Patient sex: M
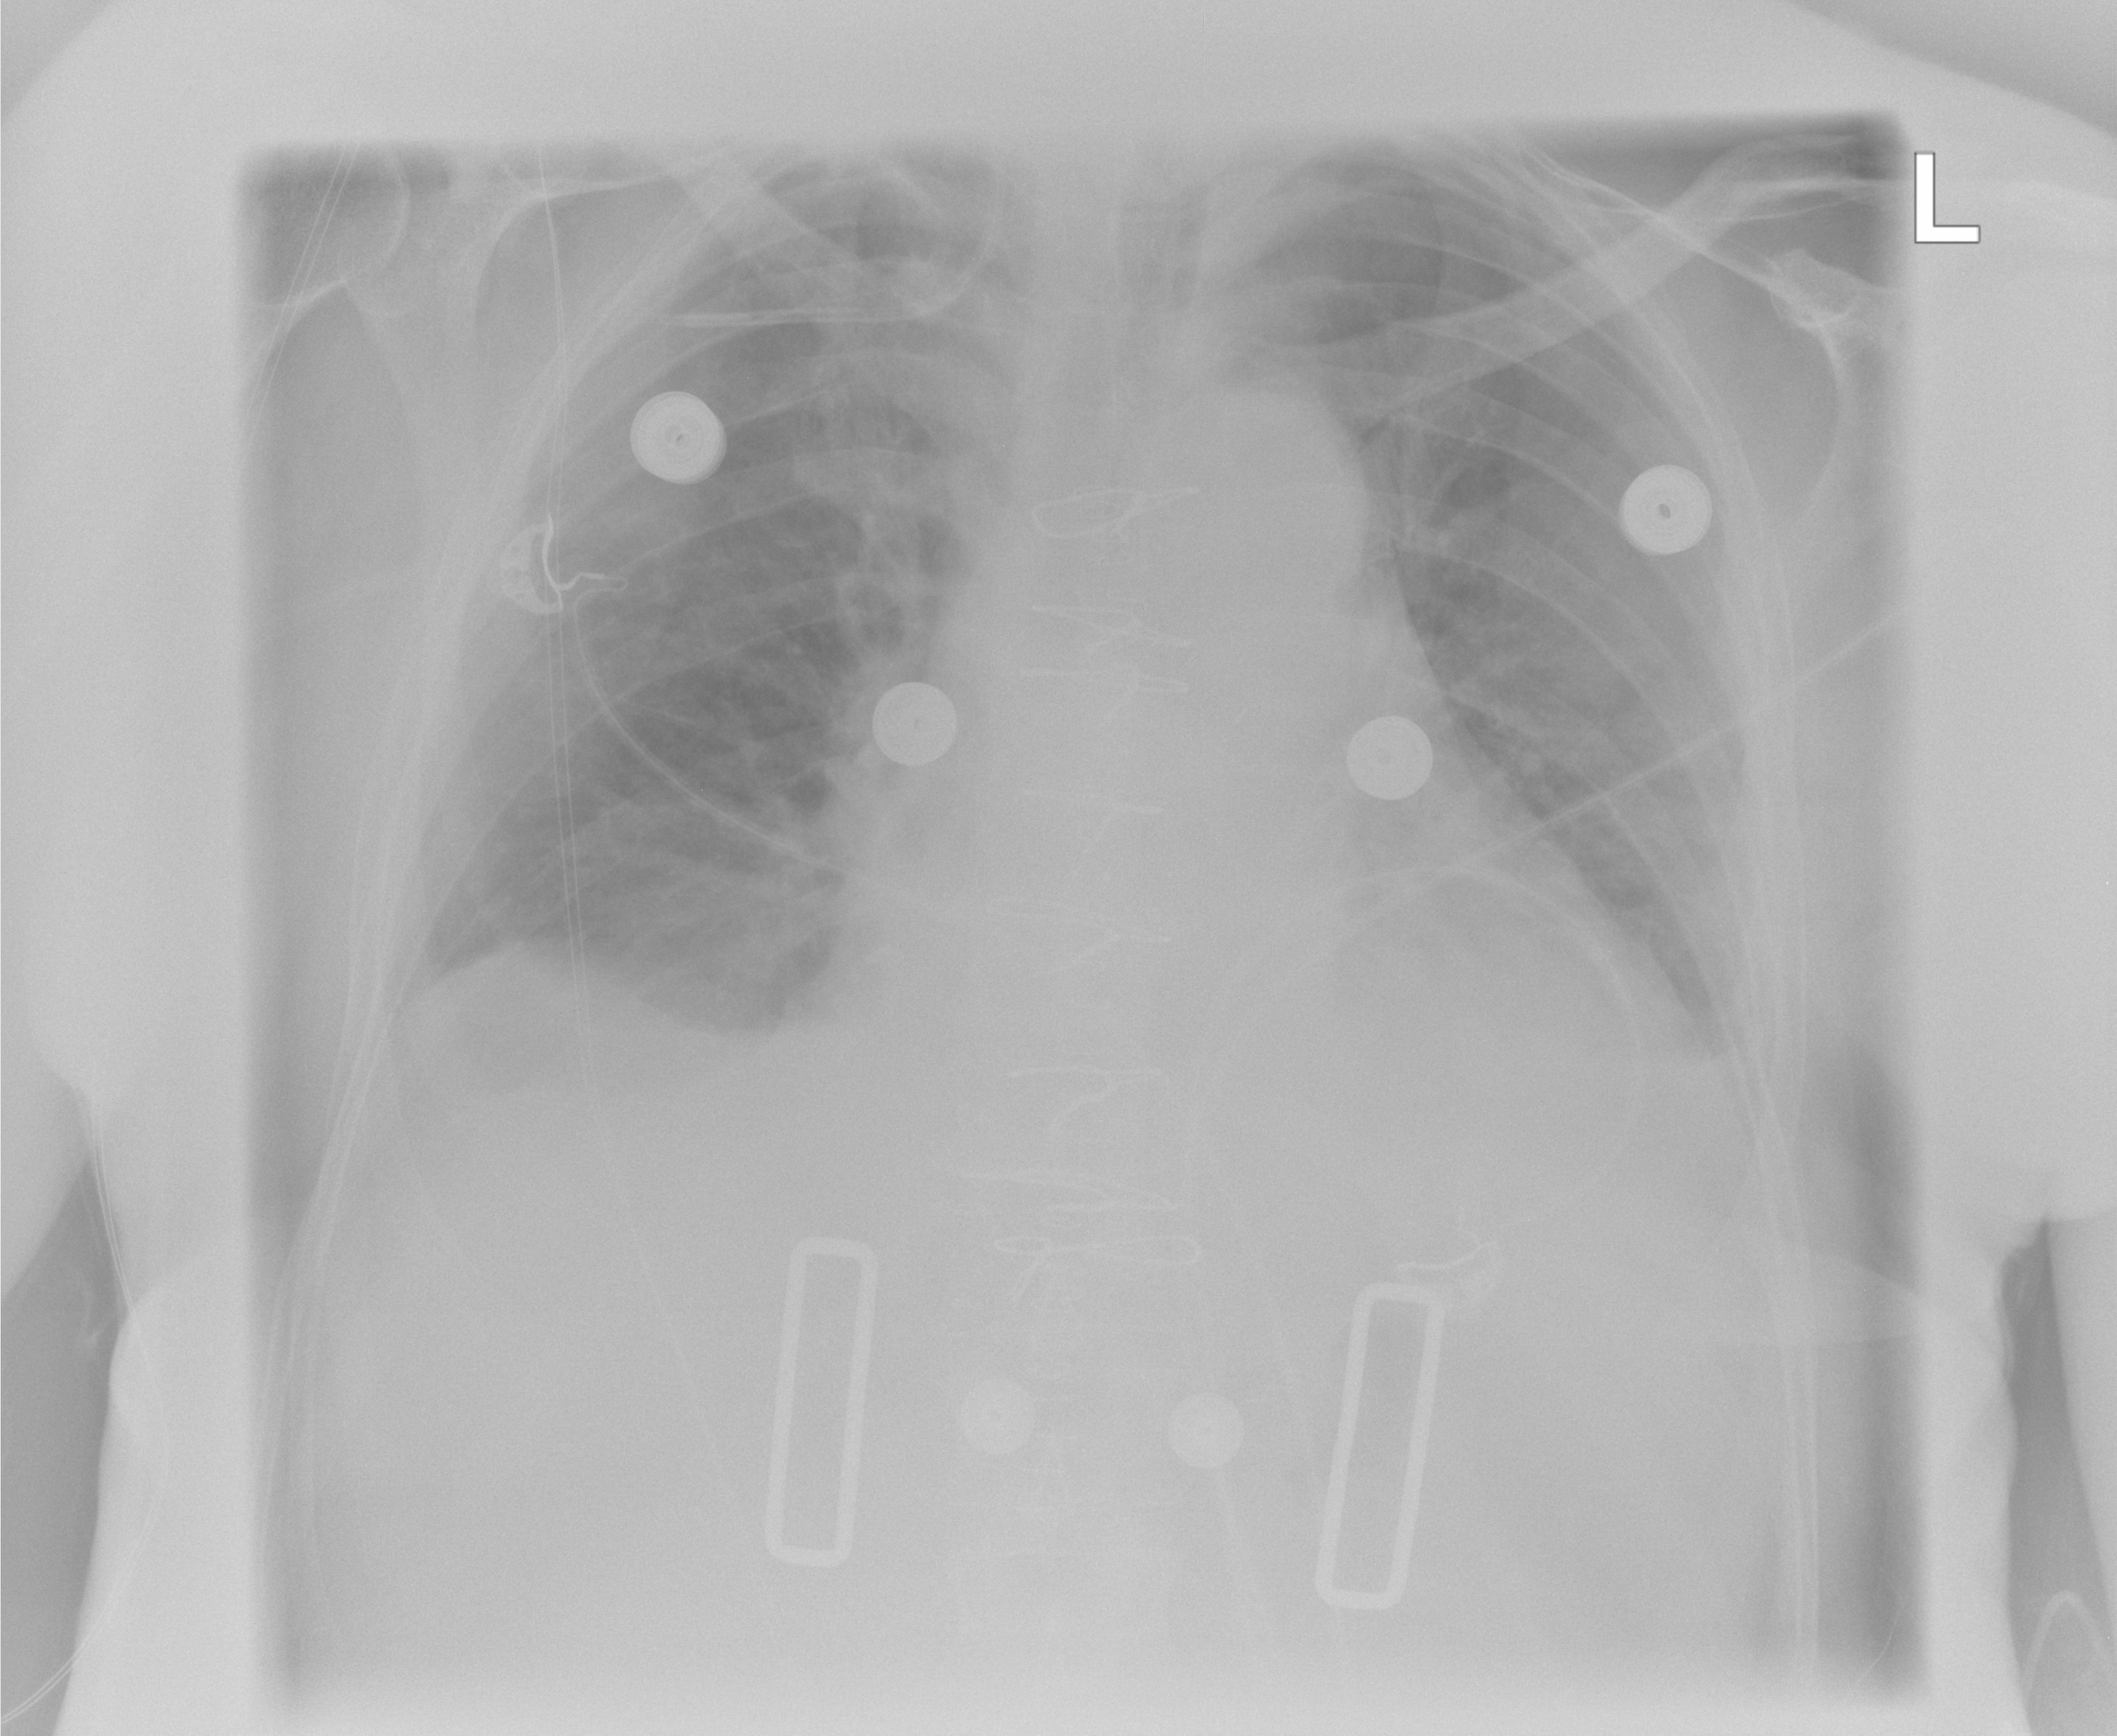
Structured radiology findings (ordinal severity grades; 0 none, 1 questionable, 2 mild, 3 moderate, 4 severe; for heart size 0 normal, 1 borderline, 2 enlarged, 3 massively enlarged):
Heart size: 2
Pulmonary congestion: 1
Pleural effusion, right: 1
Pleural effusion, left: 2
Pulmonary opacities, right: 0
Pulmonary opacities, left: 0
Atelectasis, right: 2
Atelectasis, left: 2